Question: Sounds a lot like other questions about binding headers - but generally they are about simplistic headers like TextBoxes....
My headers need to use an object instantiation that has an several image and text components in it, called EMSPlanViewDeviceNew. This has a DP called TheDeviceProperty which holds all the data for a device.
This is how I setup my column header
'''
DataGridTemplateColumn TextColumn2 = new DataGridTemplateColumn();
FrameworkElementFactory TextBorder2 = new FrameworkElementFactory(typeof(EMSTextCell));
FrameworkElementFactory TextBlock2 = new FrameworkElementFactory(typeof(TextBlock));
ImageTemplate = new DataTemplate();
TextColumn2.CellTemplate = ImageTemplate;
// Setup a Header Template to use for the backup paths column
System.Windows.DataTemplate BackupHeaderTemplate = new System.Windows.DataTemplate();
Binding HeaderBinding = new Binding("BackupPaths[" + index.ToString() + "].BackupDevice");
FrameworkElementFactory MVDeviceColumnHeader = new FrameworkElementFactory(typeof(EMSPlanViewDeviceNew));
MVDeviceColumnHeader.SetValue(EMSPlanViewDeviceNew.HeightProperty, (double)60);
MVDeviceColumnHeader.SetValue(EMSPlanViewDeviceNew.WidthProperty, (double)85);
MVDeviceColumnHeader.SetValue(EMSPlanViewDeviceNew.TheDeviceProperty, HeaderBinding);
BackupHeaderTemplate.VisualTree = MVDeviceColumnHeader;
TextColumn2.HeaderTemplate = BackupHeaderTemplate;
'''
The Dataset holds a list of BackupPaths with properties BackupDevice, BackupStatus and BackupLevel. At runtime, the grid is populated and the header objects are drawn, but the header object is not shown with the correct data, just the defaults, so that tells me that the binding is not connecting to the dataset properly, or it is but in such a way that the "UpdateVisuals" method in the object doesn't get called so the header is not redrawn with the correct data.
Solutions I've seen here suggest using a HeaderTemplate, but I think I'm doing that so I'm not sure what else to try to get it to fire the binding.
This is what it looks like at runtime

The header row objects should look the same as the first column images.
Can anyone suggest what else I need to do to correct my error here. Thanks.
'''
public class BackupDataSet
'''
{
private string _TheAddress;
public string TheAddress
{
get { return _TheAddress; }
set { _TheAddress = value; }
}
'''
private EMSDevices.EMSBasicDevice _TheDevice;
public EMSDevices.EMSBasicDevice TheDevice
{
get { return _TheDevice; }
set { _TheDevice = value; }
}
private BitmapImage _DeviceIcon;
public BitmapImage DeviceIcon
{
get { return _DeviceIcon; }
set { _DeviceIcon = value; }
}
private string _TheIdent;
public string TheIdent
{
get { return _TheIdent; }
set { _TheIdent = value; }
}
private string _TheMainSignalPath;
public string TheMainSignalPath
{
get { return _TheMainSignalPath; }
set { _TheMainSignalPath = value; }
}
public string BackupPathsCount
{
get
{
if (CountGoodBackupPaths() > 0)
return CountGoodBackupPaths().ToString();
else if (CountLowBackupPaths() > 0)
return (-1 * CountLowBackupPaths()).ToString();
else
return "--";
}
}
private List<EMSDevices.EMSBackupPath> _BackupPaths;
public List<EMSDevices.EMSBackupPath> BackupPaths
{
get { return _BackupPaths; }
set { _BackupPaths = value; }
}
public void AddBackupPath(EMSDevices.EMSBasicDevice backupDevice, EMSDevices.SignalSetting backupStatus, int backupLevel)
{
EMSDevices.EMSBackupPath NewBackupPath = new EMSDevices.EMSBackupPath(backupDevice, backupStatus, backupLevel);
_BackupPaths.Add(NewBackupPath);
}
public BackupDataSet(string address, BitmapImage icon, string ident, string mainsignalpath)
{
_TheAddress = address;
_DeviceIcon = icon;
_TheIdent = ident;
_TheMainSignalPath = mainsignalpath;
_BackupPaths = new List<EMSDevices.EMSBackupPath>();
}
public BackupDataSet(EMSDevices.EMSBasicDevice device)
{
_TheAddress = device.TheAddress;
_TheDevice = device.Clone();
_TheMainSignalPath = device.TheMainSignalPath;
_BackupPaths = new List<EMSDevices.EMSBackupPath>();
}
public int CountGoodBackupPaths()
{
List<EMSDevices.EMSBackupPath> Paths = new List<EMSDevices.EMSBackupPath>();
Paths = (from BackupPath in _BackupPaths
where BackupPath.BackupStatus == EMSDevices.SignalSetting.GoodSignal
select BackupPath).ToList();
return Paths.Count;
}
public int CountLowBackupPaths()
{
List<EMSDevices.EMSBackupPath> Paths = new List<EMSDevices.EMSBackupPath>();
Paths = (from BackupPath in _BackupPaths
where BackupPath.BackupStatus == EMSDevices.SignalSetting.LowSignal
select BackupPath).ToList();
return Paths.Count;
}
'''
}
This is how the dataset is populated:
'''
if (AllCIEDevices.Count > 0)
'''
{
CIEDataSet = new List();
'''
foreach(EMSDevices.EMSBasicDevice dev1 in AllCIEDevices)
{
BackupDataSet dataset = new BackupDataSet(dev1);
foreach(EMSDevices.EMSBackupPath backup in dev1.BackupPaths)
{
dataset.AddBackupPath(backup.BackupDevice, backup.BackupStatus, backup.BackupLevel);
}
CIEDataSet.Add(dataset);
}
// Setup the grid for devices that have the CIE as the parent
PanelDeviceView.ItemsSource = CIEDataSet;
SetupDataGrid(PanelDeviceView, Headers);
'''
}
So the DataGrid already has the dataset connected to it via the PanelDeviceView.ItemSource.
Each Row of data has a device, some other parameters and a list of BackupPaths.
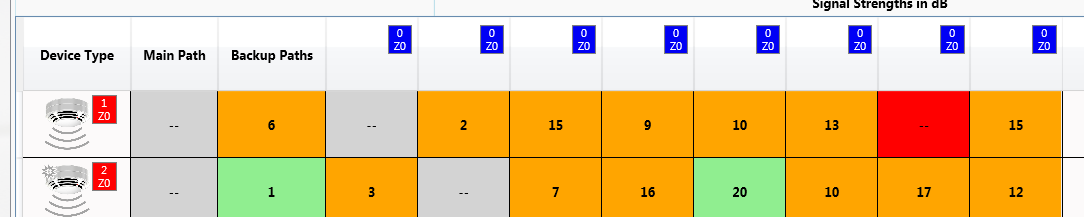
Answer: Set the 'Source' property of the 'Binding' to the object where the 'BackupPaths' property is defined:
'''
Binding HeaderBinding = new Binding("BackupPaths[" + index.ToString() + "].BackupDevice") { Source = this };
'''